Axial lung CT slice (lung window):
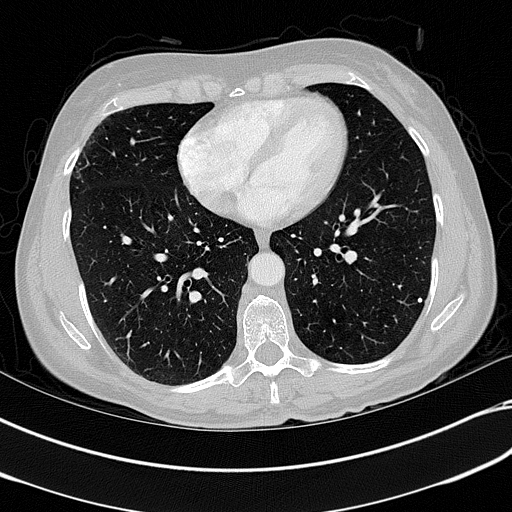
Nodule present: no